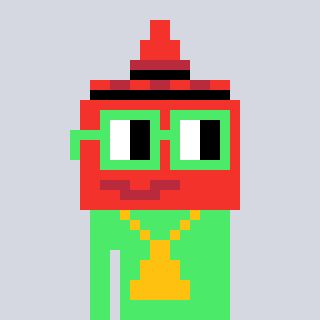
a pixel art character with square light green glasses, a ketchup-shaped head and a teal-colored body on a cool background